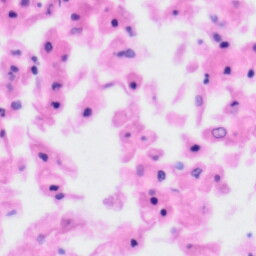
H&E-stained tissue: Tonsil